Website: walmart
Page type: account-selection
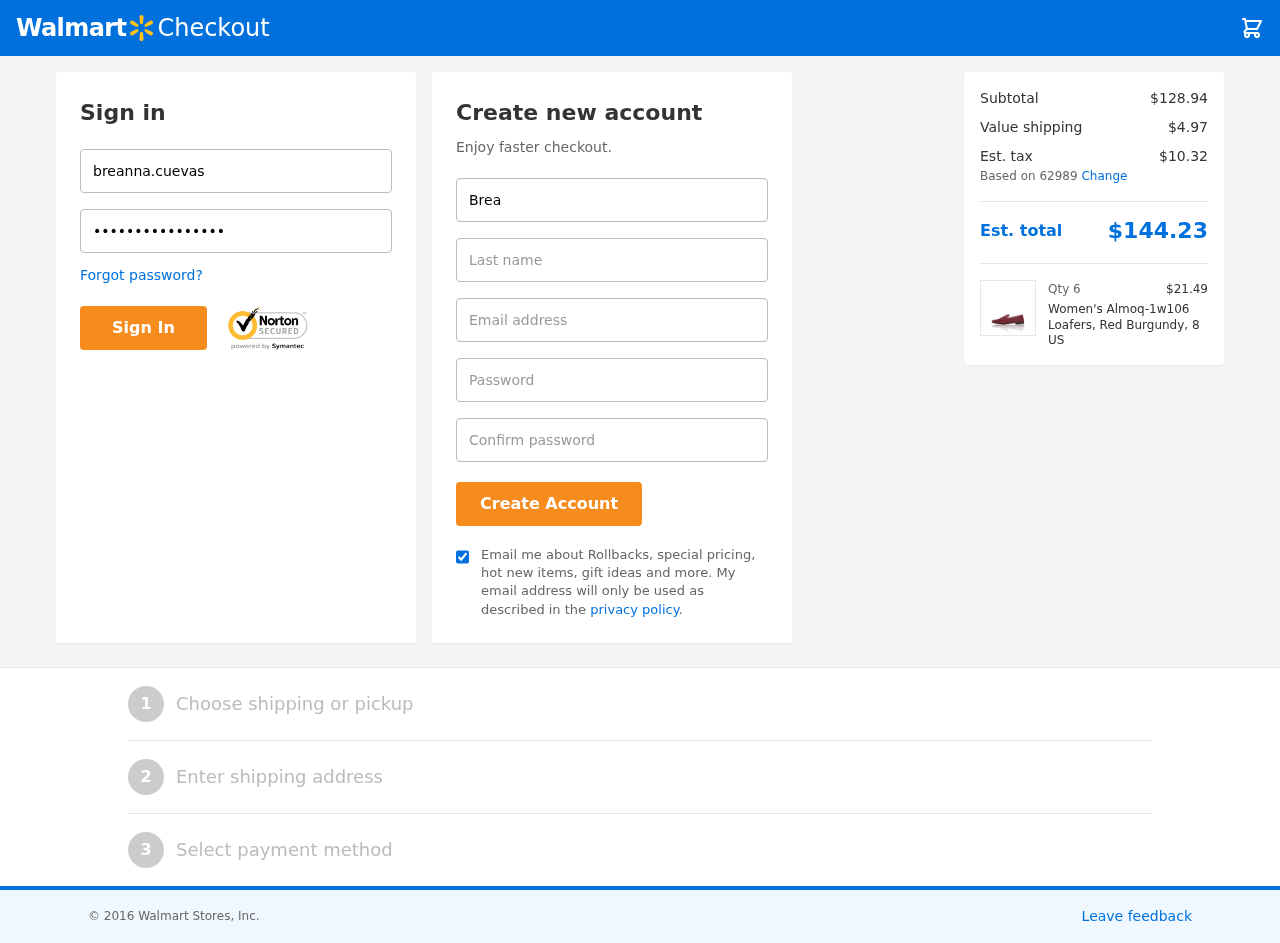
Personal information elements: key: PII_EMAIL
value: bcuevas@yahoo.com
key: PII_FIRSTNAME
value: Breanna
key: PII_LASTNAME
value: Cuevas
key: PII_LOGIN_USERNAME
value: breanna.cuevas
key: PII_POSTCODE
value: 62989
Product elements: key: PRODUCT1_NAME
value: Women's Almoq-1w106 Loafers, Red Burgundy, 8 US
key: PRODUCT1_PRICE
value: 21.49
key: PRODUCT1_QUANTITY
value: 6
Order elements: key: ORDER_SUBTOTAL
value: $128.94
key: ORDER_SHIPPING_COST
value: $4.97
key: ORDER_TAX
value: $10.32
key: ORDER_TOTAL
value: $144.23